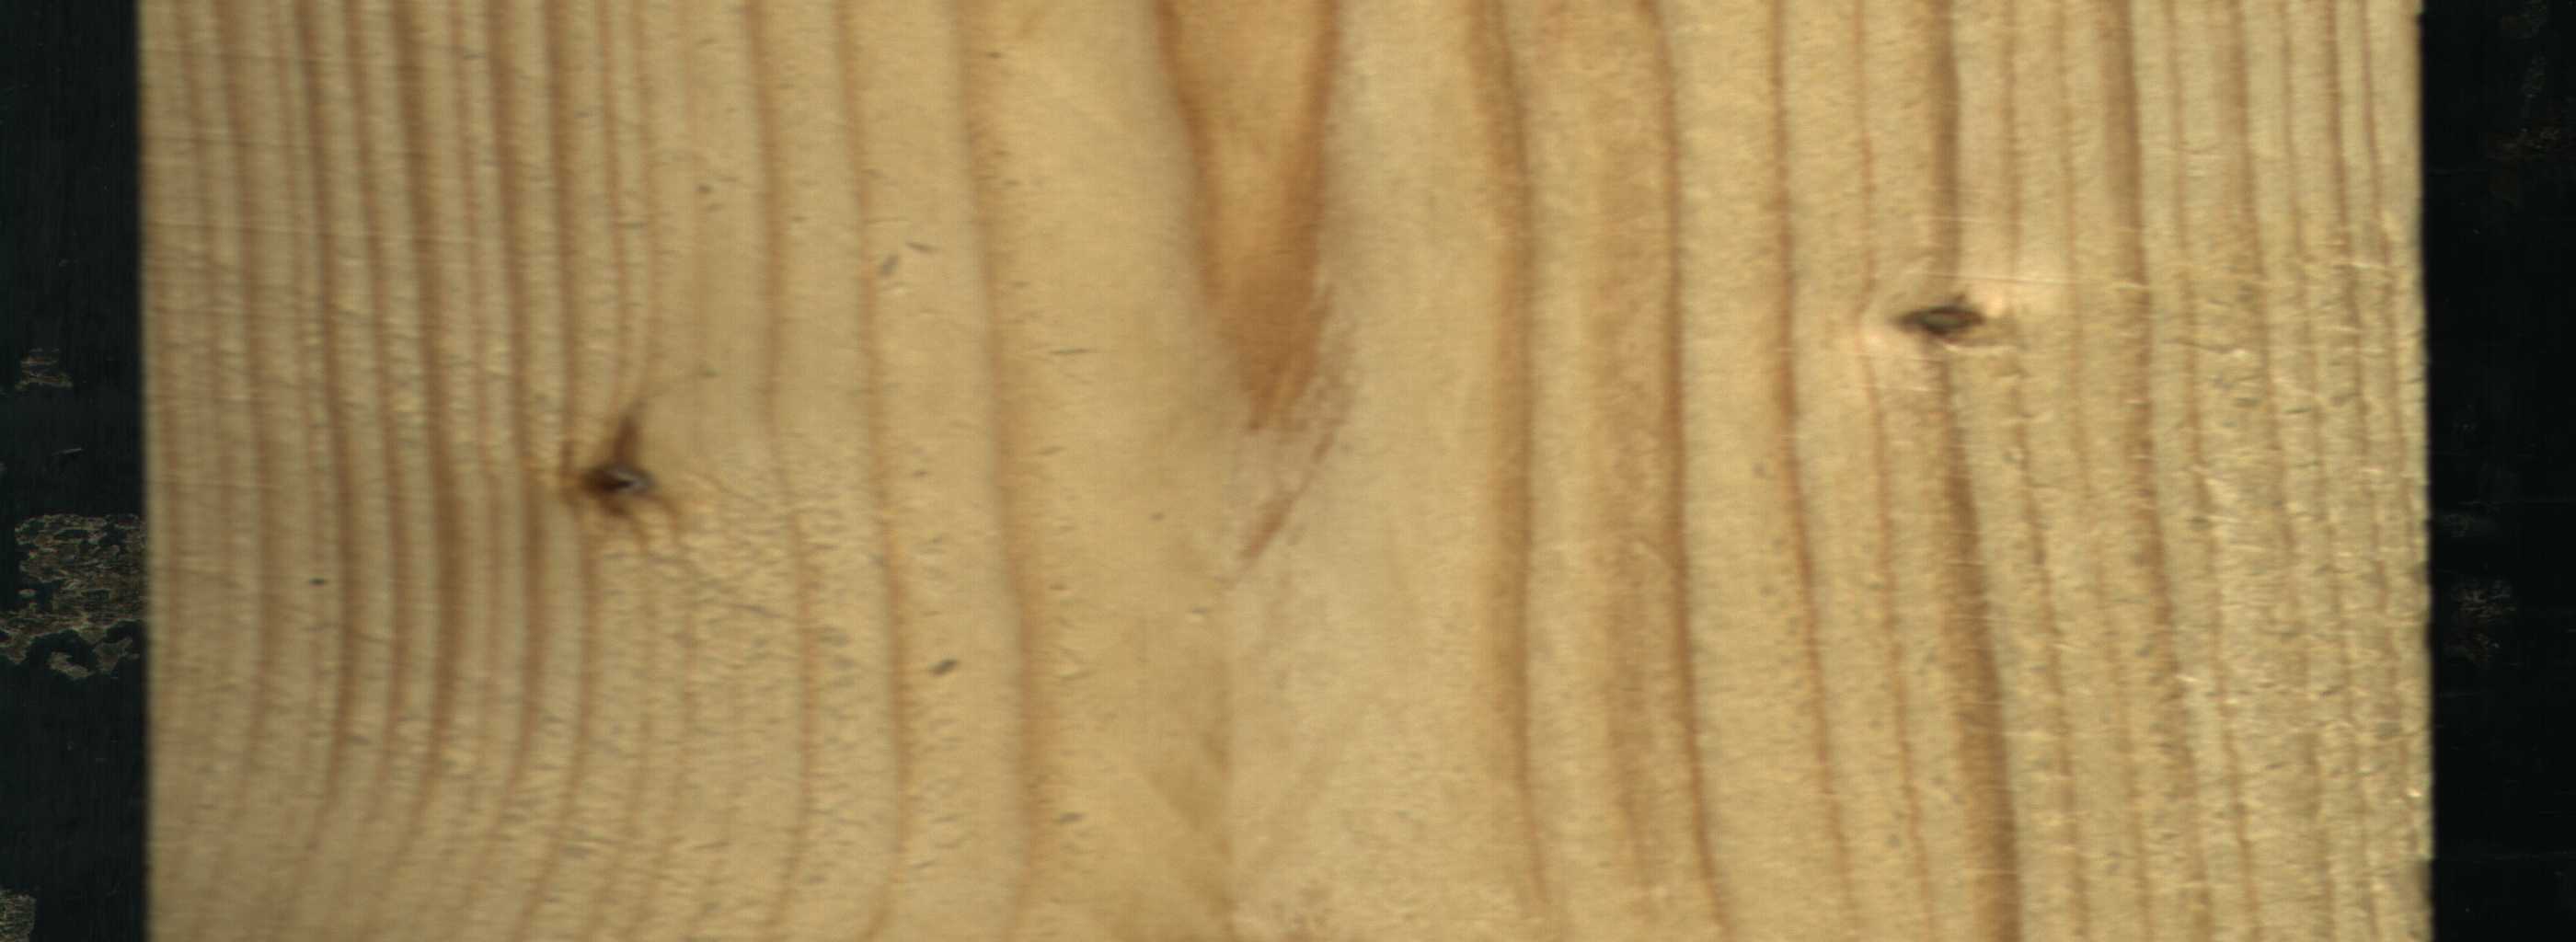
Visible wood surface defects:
resin
Live_Knot
Live_Knot